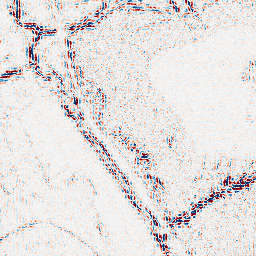
Category: wavelet
Decomposition family: wavelet_biorthogonal
Decomposition parameters: wavelet: bior3.5
level: 2
Upsampling method: fft_zeropad
Upsampling parameters: scale: 8
Upsampling scale: 8